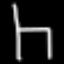
Label: chair